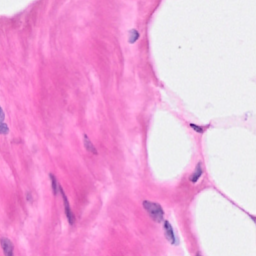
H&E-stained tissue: Breast